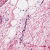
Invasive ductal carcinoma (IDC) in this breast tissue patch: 0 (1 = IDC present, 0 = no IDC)